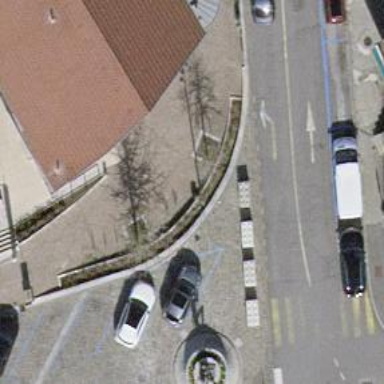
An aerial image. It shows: Paved area designated for bicycle parking. Stands are available for securing bicycles.